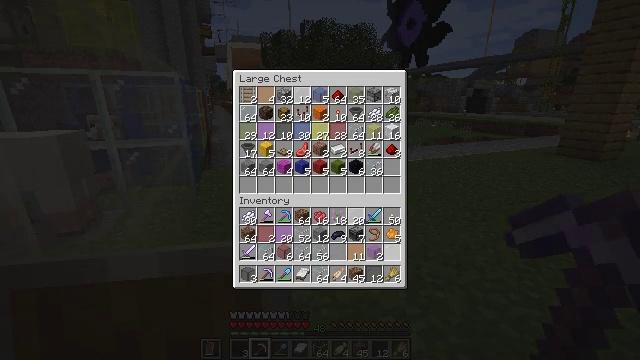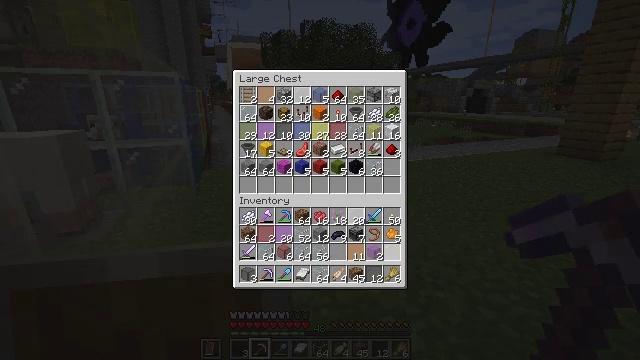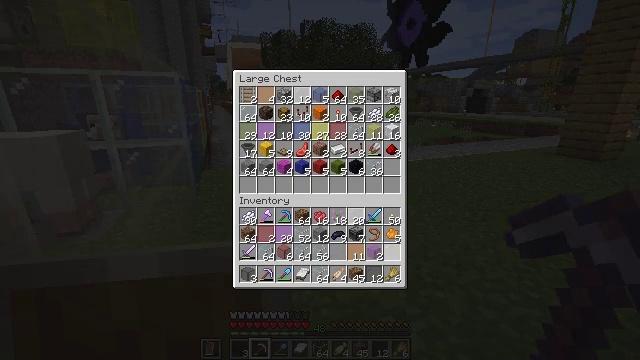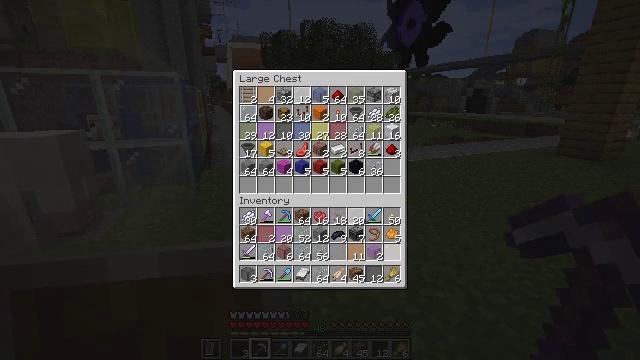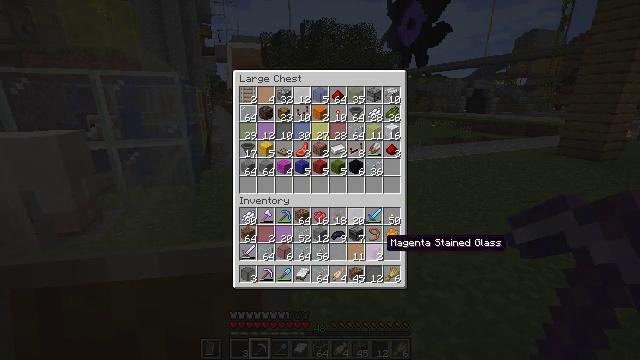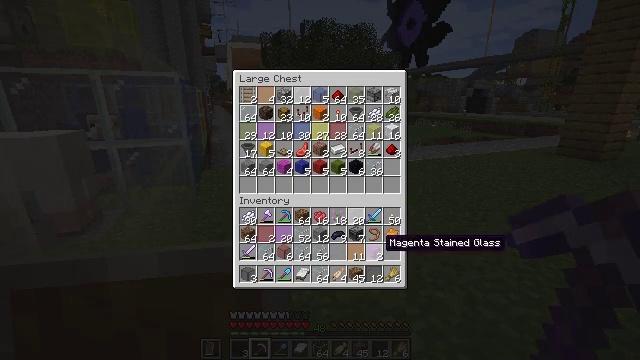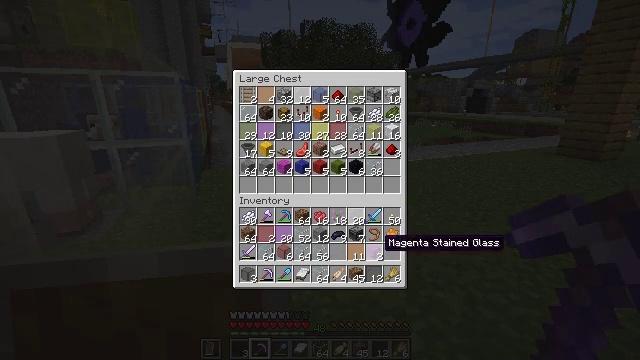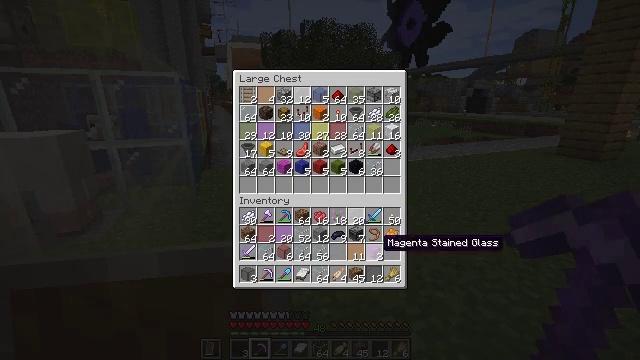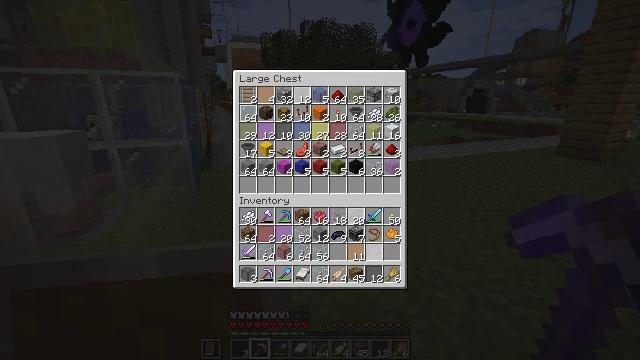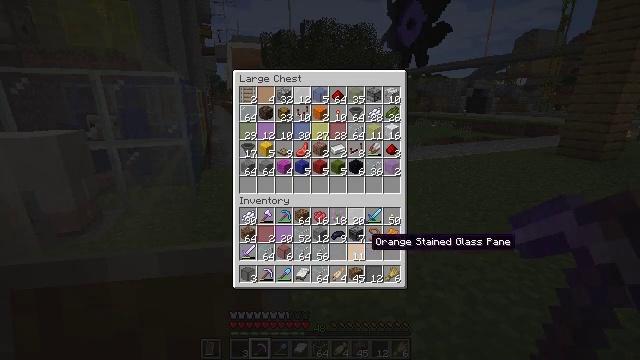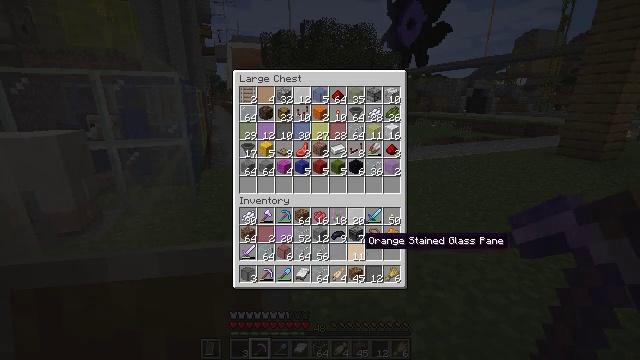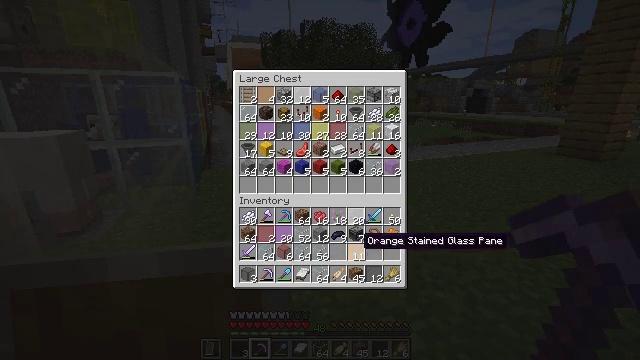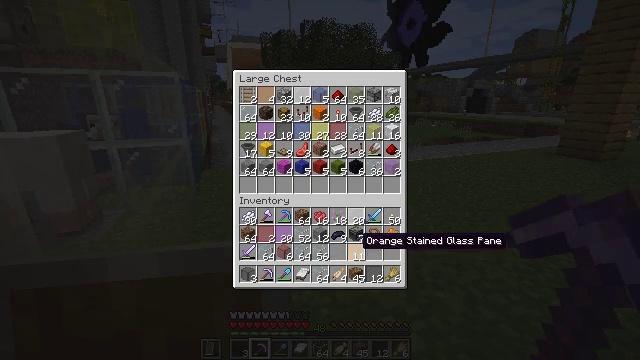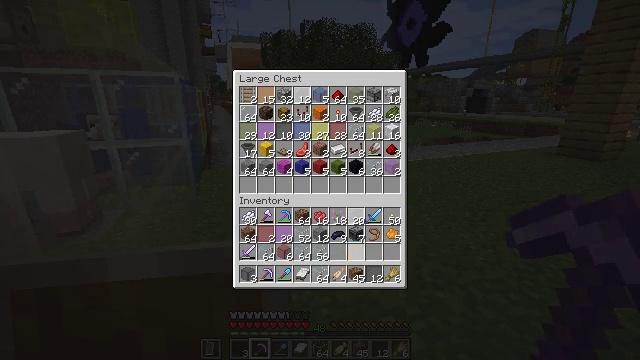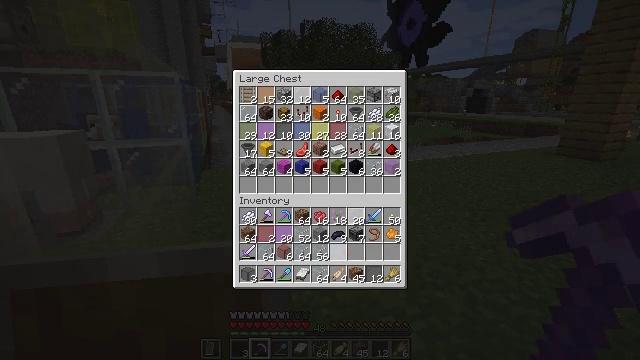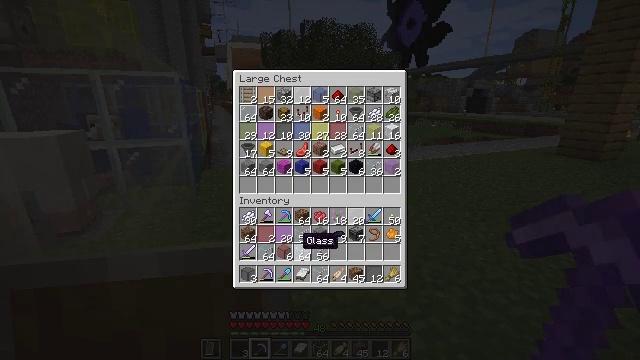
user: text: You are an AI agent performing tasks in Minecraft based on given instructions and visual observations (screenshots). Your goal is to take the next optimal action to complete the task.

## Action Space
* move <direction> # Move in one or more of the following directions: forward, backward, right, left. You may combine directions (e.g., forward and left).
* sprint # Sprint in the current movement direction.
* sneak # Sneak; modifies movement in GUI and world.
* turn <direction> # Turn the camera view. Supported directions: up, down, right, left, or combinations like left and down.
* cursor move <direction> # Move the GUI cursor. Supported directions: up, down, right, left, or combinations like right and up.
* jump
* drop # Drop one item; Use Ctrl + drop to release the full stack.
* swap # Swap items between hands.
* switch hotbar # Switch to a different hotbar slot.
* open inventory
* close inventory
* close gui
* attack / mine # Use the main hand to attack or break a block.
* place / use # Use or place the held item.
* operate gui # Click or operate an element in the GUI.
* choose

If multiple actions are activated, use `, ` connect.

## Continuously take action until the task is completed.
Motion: motion action
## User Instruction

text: Retrieve the orange stained glass pane from a structure.
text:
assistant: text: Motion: sneak
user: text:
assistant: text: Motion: sneak
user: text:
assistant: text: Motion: sneak
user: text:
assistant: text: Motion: sneak, cursor move left
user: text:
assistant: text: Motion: sneak
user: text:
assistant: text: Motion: sneak
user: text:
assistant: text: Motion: sneak
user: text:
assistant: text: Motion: sneak, choose
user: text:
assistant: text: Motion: sneak, cursor move left, choose
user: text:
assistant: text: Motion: sneak, cursor move left
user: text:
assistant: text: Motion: sneak
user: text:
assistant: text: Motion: sneak
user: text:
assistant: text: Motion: sneak, choose
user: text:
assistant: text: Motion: sneak, cursor move left, choose
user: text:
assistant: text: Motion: sneak, cursor move left
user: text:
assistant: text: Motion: sneak, cursor move left
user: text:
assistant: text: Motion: sneak, cursor move left
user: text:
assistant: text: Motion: sneak
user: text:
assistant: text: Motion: sneak, cursor move up
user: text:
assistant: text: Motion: sneak
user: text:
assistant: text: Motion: sneak
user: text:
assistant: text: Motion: sneak, choose
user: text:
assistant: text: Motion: sneak
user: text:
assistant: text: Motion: sneak
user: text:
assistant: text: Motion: sneak, choose
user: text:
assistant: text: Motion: sneak, choose
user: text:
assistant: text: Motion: sneak
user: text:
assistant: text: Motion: sneak
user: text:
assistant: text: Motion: sneak, cursor move right and up
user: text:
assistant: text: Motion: sneak, cursor move right